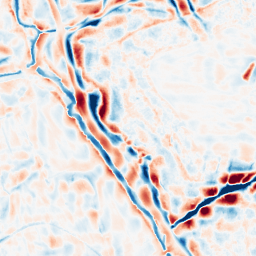
Category: wavelet
Decomposition family: wavelet_biorthogonal
Decomposition parameters: wavelet: bior4.4
level: 4
Upsampling method: bilinear
Upsampling parameters: scale: 2
Upsampling scale: 2